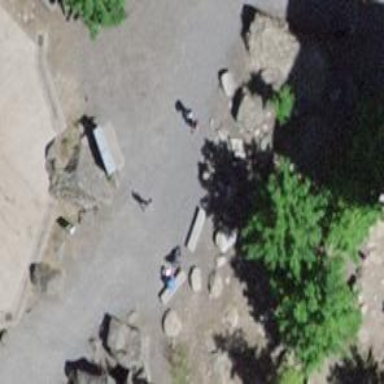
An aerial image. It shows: Bench for seating.